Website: bh-photo
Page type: customer-info-address
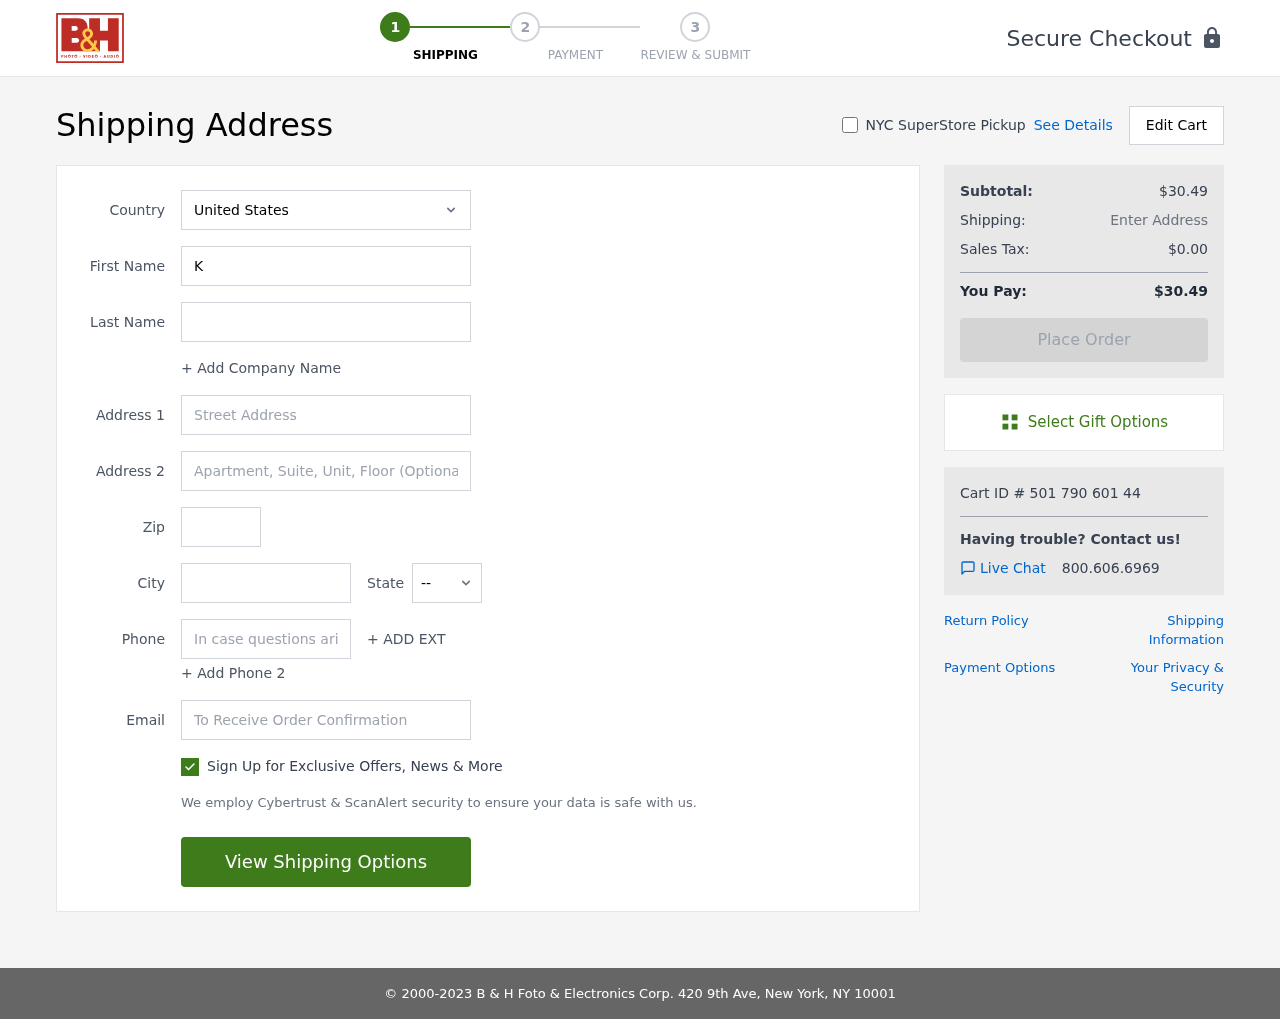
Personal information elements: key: PII_CITY
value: New Caroline
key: PII_COUNTRY
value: United States
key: PII_EMAIL
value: kdaugherty@gmail.com
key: PII_FIRSTNAME
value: Keith
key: PII_LASTNAME
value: Daugherty
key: PII_PHONE
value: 5946726795
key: PII_POSTCODE
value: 02878
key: PII_STATE_ABBR
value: IL
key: PII_STREET
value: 542 Allison Road Suite 072
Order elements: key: ORDER_SUBTOTAL
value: $30.49
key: ORDER_TAX
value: $0.00
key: ORDER_TOTAL
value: $30.49
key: ORDER_ID
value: Cart ID # 501 790 601 44